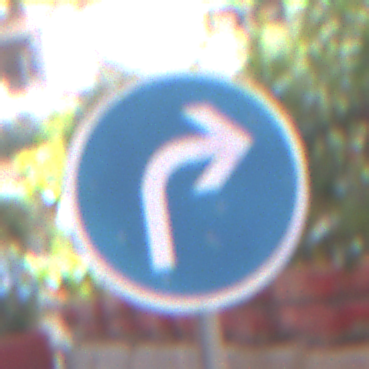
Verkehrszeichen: VorgeschriebeneFahrtrichtungRechts
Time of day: MorningAfternoon
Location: Outdoor (Urban)
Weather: Clear
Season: NotSpecified
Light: Natural